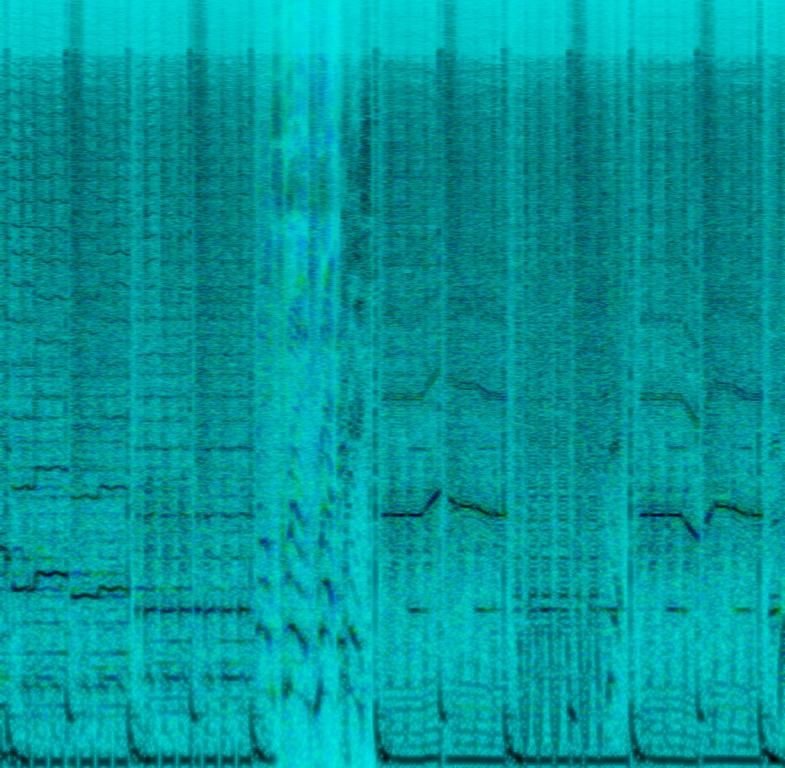
This music is instrumental. The tempo is fast with synthesiser articulation, electronic sound arrangements and vigorous digital drumming along with a catchy vocal riff. The music is youthful, futuristic, progressive, hypnotic, psychedelic and trance like. This music is contemporary Synth Pop/ Electro Pop.